Interaction volume radius: 5 \u00c5
Interaction volume height: 25 \u00c5
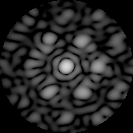
Disorder parameter: 0.5915